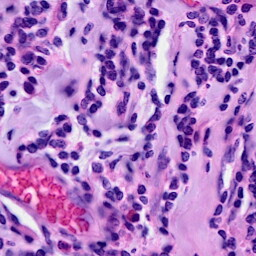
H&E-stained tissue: Breast